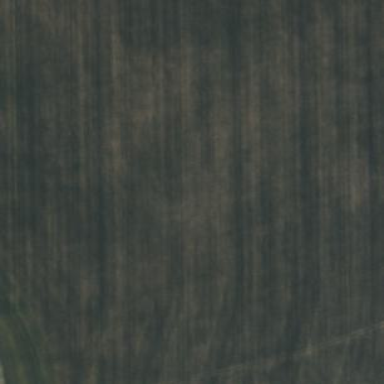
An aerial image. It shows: View of farmland.